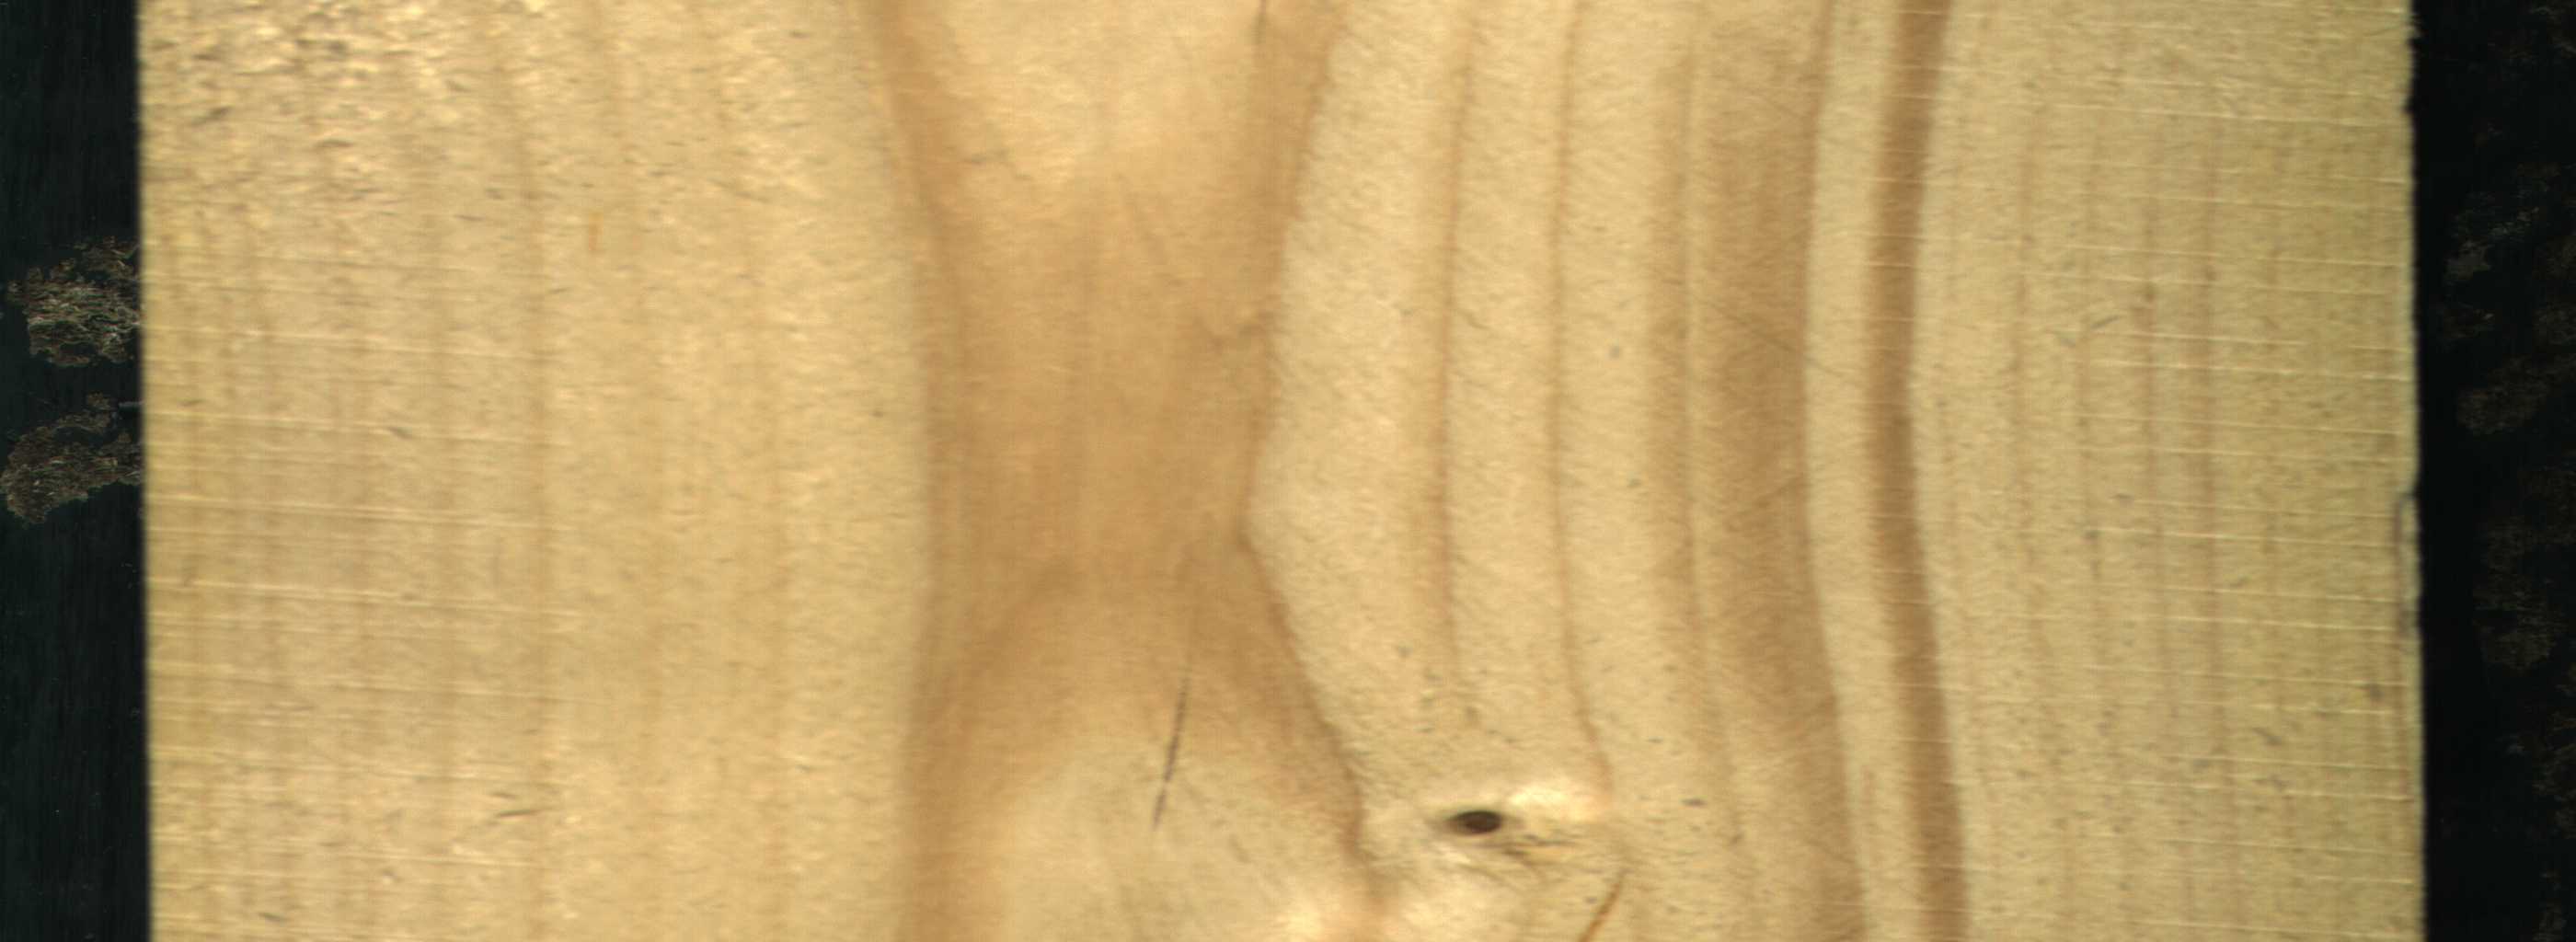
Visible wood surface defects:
resin
Crack
Live_Knot